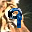
Label: 9